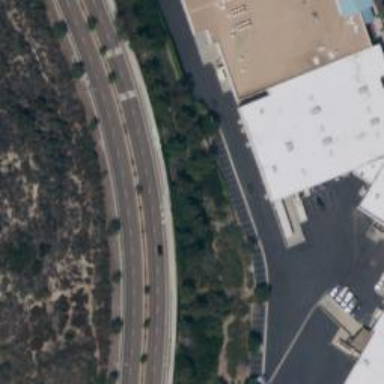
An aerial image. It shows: Retail building.